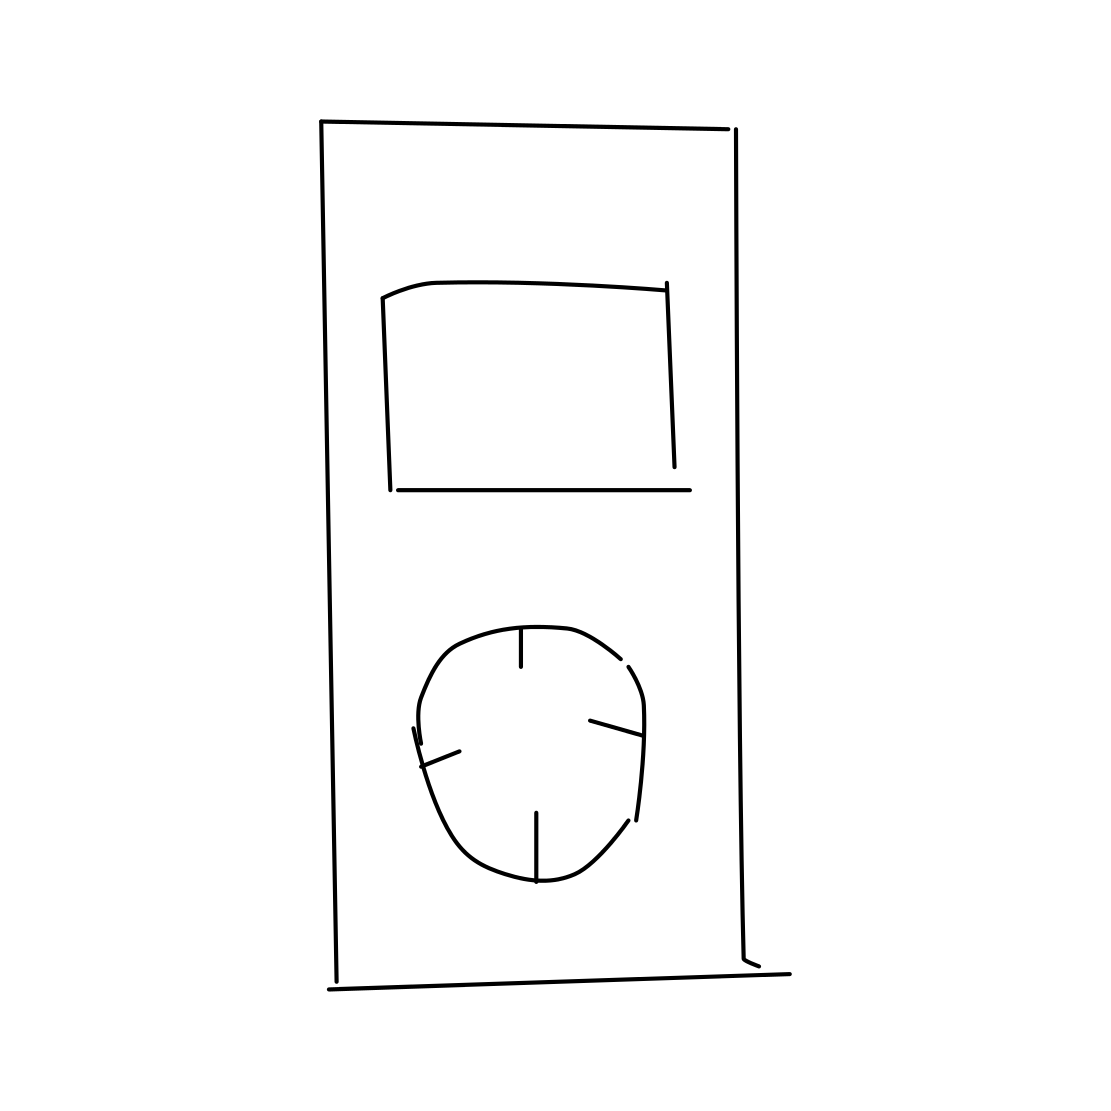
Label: ipod